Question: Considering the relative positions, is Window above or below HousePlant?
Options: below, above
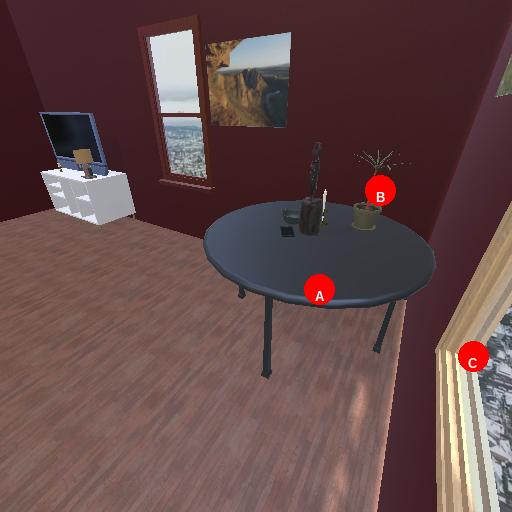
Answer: below